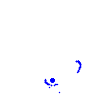
Particle: pion